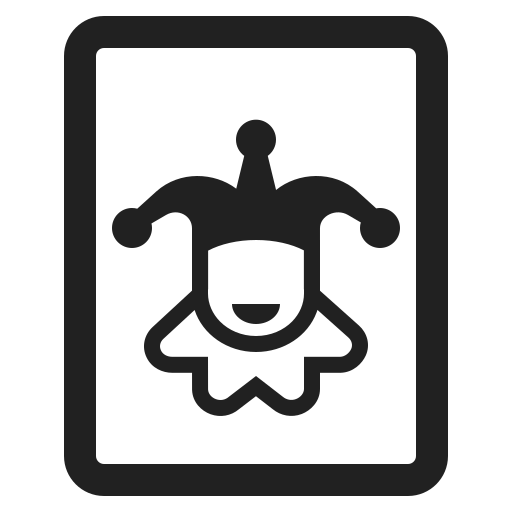
joker high contrast